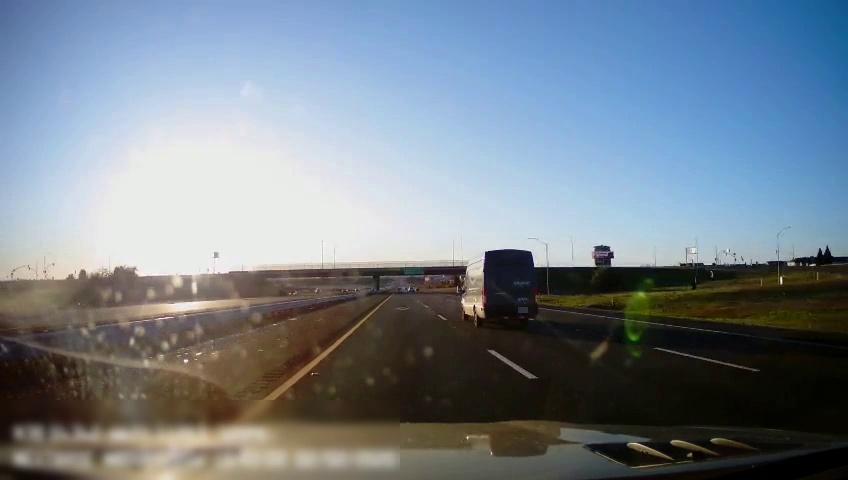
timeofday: Day
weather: Sunny
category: Drivable Space
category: Drivable Space
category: Vehicles | Truck
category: Lanes | Current Lane
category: Lanes | Current Lane
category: Lanes | Alternate Lane
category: Lanes | Alternate Lane
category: Traffic | Signs